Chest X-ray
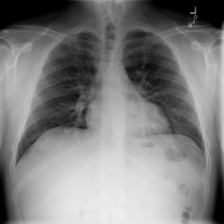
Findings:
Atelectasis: negative
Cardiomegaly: negative
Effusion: negative
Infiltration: negative
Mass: negative
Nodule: negative
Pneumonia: negative
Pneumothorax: negative
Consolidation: negative
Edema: negative
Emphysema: negative
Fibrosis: negative
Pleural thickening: negative
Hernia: negative